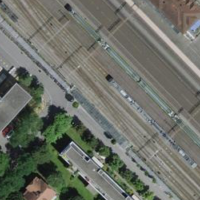
EUNIS habitat code: 57
Species observed at this site:
Caltha palustris